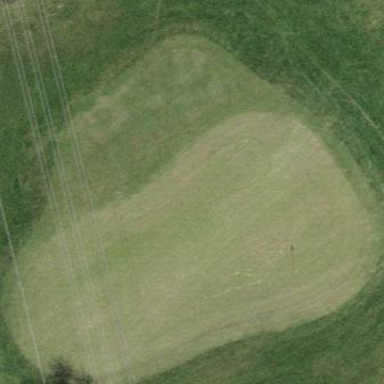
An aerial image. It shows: Picturesque green golfing area with grass land use.